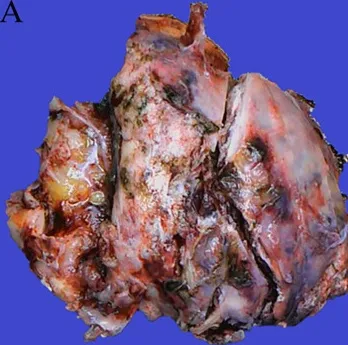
Gross pathological examination. Thoracic cavity: a grayish-white solid mass with indistinct borders (A). The mass was 9.5 cm x 8.4 cm x 5.3 cm in size.
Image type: pathology (h&e)